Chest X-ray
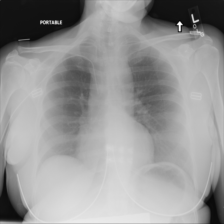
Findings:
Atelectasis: negative
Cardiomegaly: negative
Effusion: negative
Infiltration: negative
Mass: negative
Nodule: negative
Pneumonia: negative
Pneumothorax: negative
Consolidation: negative
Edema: negative
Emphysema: negative
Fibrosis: negative
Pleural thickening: negative
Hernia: negative